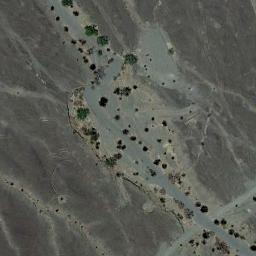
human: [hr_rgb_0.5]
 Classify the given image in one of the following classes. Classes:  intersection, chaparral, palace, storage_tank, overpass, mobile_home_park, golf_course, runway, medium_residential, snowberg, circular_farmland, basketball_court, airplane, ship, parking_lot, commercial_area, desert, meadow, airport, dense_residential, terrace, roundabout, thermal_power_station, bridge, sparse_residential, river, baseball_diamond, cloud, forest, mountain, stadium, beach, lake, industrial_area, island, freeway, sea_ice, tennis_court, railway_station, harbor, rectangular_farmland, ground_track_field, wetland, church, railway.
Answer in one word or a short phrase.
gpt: chaparral